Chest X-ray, PA view. Patient: 47 years old, sex M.
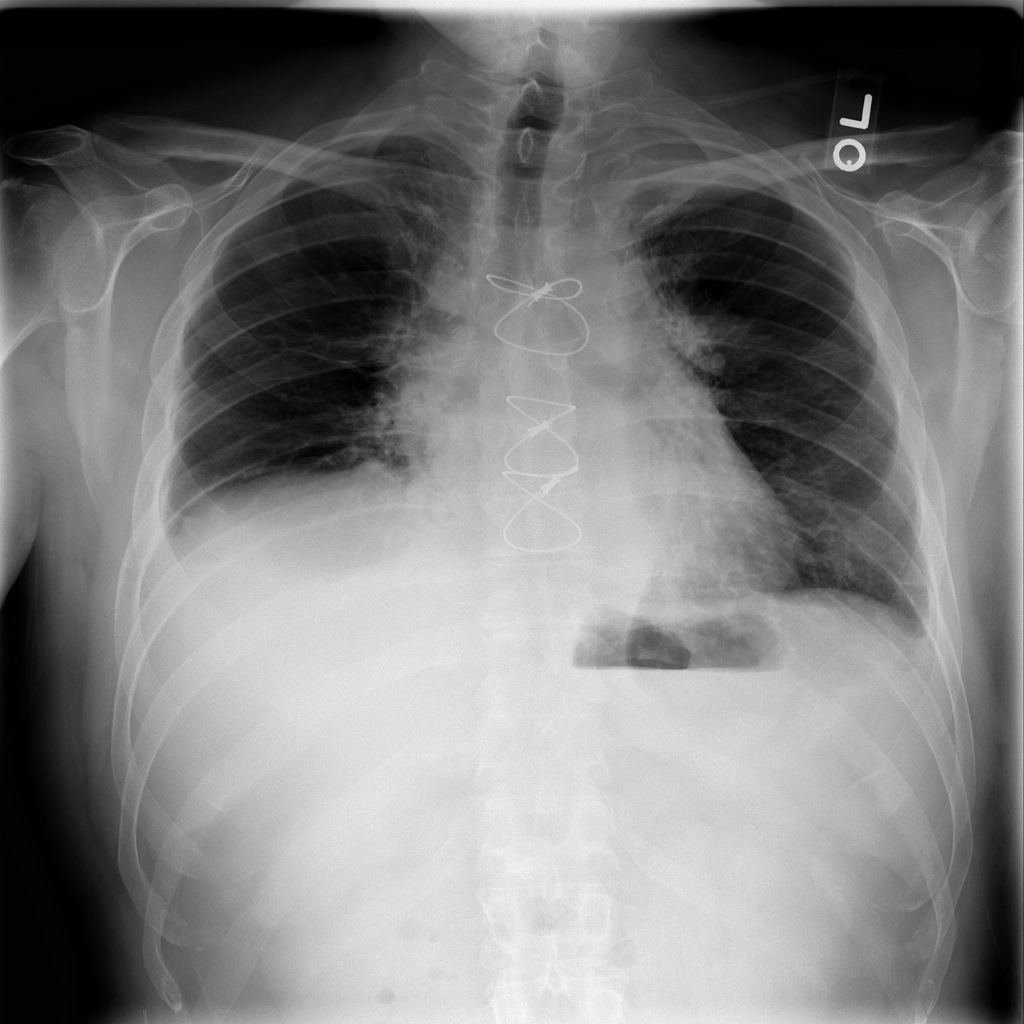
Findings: Effusion, Fibrosis